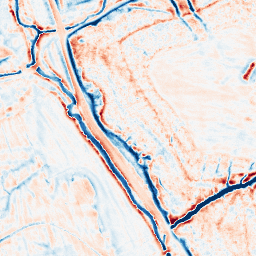
Category: edge_preserving
Decomposition family: bilateral
Decomposition parameters: d: 15
sigma_color: 25
sigma_space: 50
Upsampling method: regularized
Upsampling parameters: scale: 4
lambda_reg: 0.01
Upsampling scale: 4